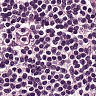
Metastatic tissue present: no